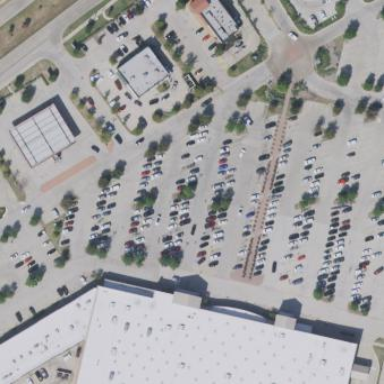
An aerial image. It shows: Retail area.